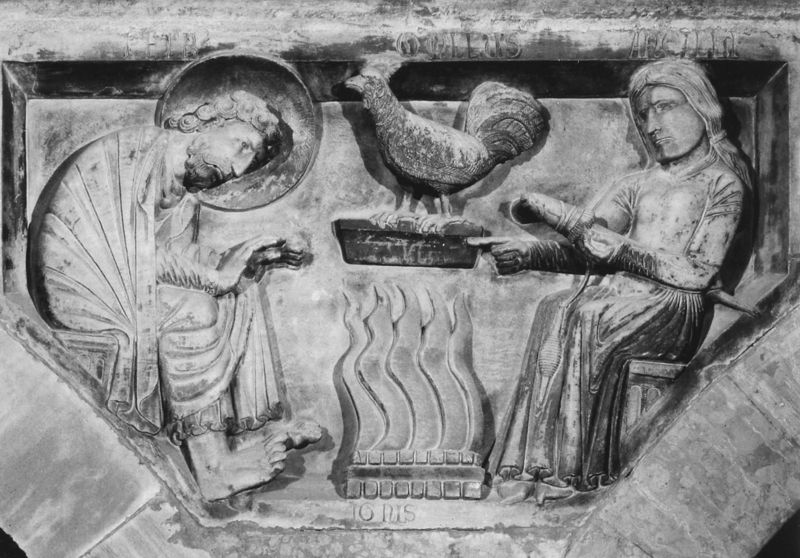
Titel: Lettner, Pontile
Standort: Modena, Dom S. Gimignano (EU - I - Emilia-Romagna)
Schlagwörter: feuer, mann, frau, männer, bart, boot, skulptur, relief, topf, schrift, detail, bildhauerei, hahn, aureole, spindel, herd, wärmen, glorie, geand, heiligenschen, steinfiguren, 1200, skulput